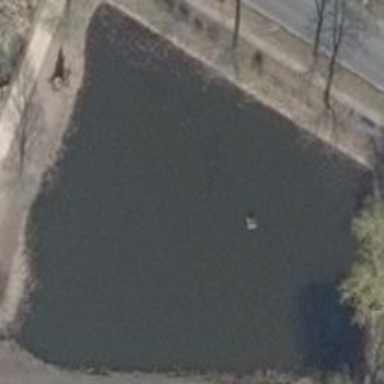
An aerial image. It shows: Pond with natural water.